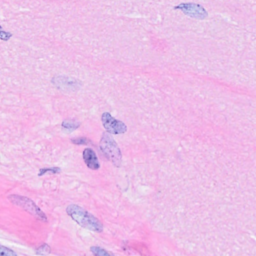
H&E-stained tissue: Breast